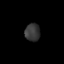
Tissue: skin
Cell type: Epithelial cells
Senescence score: 0.273
Nuclear area (px): 261
Mean DAPI intensity: 54.82